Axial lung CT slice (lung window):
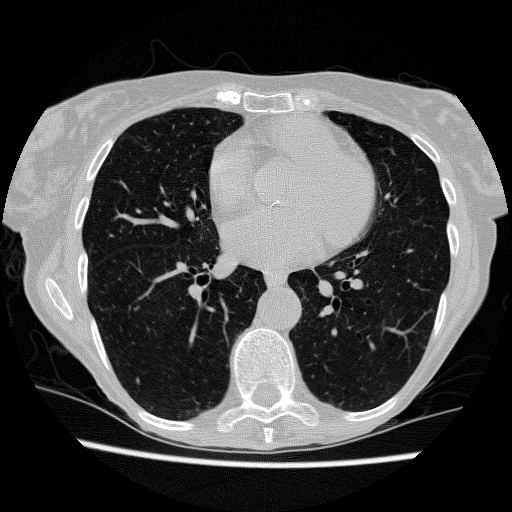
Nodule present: no